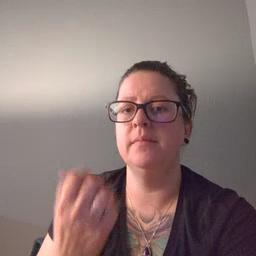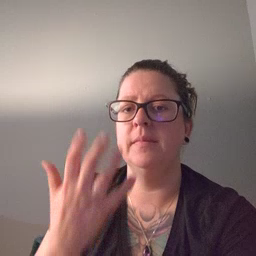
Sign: mitten